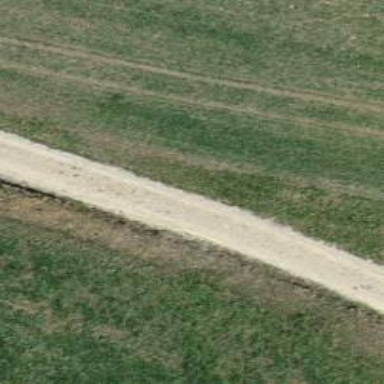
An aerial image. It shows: Agricultural track with grade2 surface. Only agricultural vehicles are allowed on this road.